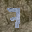
Label: 7